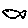
Label: fish